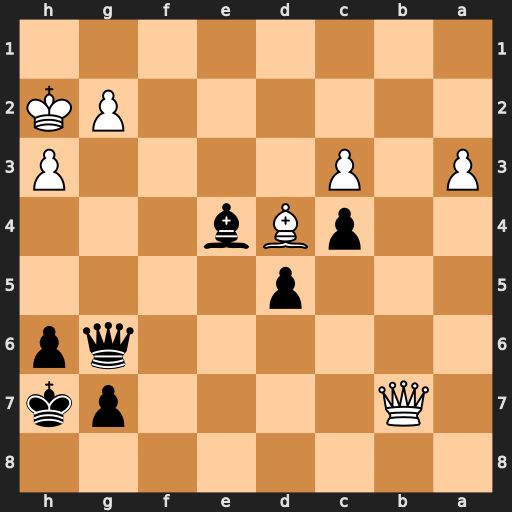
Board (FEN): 8/1Q4pk/6qp/3p4/2pBb3/P1P4P/6PK/8
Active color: b
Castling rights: -
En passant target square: -
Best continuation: Qxg2#